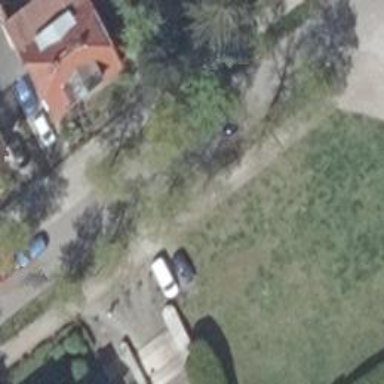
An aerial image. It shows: Avenue lined with deciduous broadleaved trees.